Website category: university
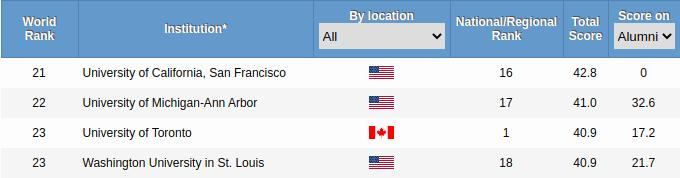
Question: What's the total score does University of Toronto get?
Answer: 40.9

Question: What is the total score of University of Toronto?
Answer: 40.9

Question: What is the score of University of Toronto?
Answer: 40.9

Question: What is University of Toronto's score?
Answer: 40.9

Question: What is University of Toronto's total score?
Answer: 40.9

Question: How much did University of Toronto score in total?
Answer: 40.9

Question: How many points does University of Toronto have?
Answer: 40.9

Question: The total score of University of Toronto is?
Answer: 40.9

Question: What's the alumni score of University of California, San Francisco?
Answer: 0

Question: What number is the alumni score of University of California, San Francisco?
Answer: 0

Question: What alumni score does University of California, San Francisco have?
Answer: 0

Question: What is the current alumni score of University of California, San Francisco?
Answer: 0

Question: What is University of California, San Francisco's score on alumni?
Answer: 0

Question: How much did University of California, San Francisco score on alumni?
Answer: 0

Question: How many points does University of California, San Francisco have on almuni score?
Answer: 0

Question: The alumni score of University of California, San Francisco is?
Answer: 0

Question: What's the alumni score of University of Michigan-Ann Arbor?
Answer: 32.6

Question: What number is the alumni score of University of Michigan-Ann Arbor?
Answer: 32.6

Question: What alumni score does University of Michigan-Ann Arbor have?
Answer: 32.6

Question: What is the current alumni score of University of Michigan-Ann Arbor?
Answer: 32.6

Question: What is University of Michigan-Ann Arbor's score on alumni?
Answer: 32.6

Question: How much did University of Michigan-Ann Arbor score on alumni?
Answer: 32.6

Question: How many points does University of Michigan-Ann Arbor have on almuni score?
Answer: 32.6

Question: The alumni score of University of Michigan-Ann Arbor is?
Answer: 32.6

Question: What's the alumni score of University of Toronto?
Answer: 17.2

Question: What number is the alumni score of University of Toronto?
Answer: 17.2

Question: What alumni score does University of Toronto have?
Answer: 17.2

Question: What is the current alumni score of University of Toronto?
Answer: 17.2

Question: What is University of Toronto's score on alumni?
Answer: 17.2

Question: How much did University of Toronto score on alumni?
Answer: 17.2

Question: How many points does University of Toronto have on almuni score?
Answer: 17.2

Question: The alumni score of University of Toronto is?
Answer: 17.2

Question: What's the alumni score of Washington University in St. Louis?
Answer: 21.7

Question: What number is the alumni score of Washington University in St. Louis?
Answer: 21.7

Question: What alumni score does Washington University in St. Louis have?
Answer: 21.7

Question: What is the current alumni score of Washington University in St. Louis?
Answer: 21.7

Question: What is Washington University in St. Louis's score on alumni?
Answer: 21.7

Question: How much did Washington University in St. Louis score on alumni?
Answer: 21.7

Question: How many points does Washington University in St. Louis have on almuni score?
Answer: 21.7

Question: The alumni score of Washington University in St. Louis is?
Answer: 21.7

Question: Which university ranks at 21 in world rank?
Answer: University of California, San Francisco

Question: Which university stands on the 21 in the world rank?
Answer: University of California, San Francisco

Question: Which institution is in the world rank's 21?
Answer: University of California, San Francisco

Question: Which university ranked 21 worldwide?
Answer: University of California, San Francisco

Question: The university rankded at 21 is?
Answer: University of California, San Francisco

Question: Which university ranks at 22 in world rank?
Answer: University of Michigan-Ann Arbor

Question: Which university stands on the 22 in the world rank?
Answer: University of Michigan-Ann Arbor

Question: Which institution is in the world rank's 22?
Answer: University of Michigan-Ann Arbor

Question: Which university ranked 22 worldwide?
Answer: University of Michigan-Ann Arbor

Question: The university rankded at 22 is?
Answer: University of Michigan-Ann Arbor

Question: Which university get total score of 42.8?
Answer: University of California, San Francisco

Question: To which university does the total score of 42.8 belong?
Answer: University of California, San Francisco

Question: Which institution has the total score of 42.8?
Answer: University of California, San Francisco

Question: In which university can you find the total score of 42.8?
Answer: University of California, San Francisco

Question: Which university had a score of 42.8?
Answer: University of California, San Francisco

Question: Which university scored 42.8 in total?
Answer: University of California, San Francisco

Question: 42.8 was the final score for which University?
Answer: University of California, San Francisco

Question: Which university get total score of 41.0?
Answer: University of Michigan-Ann Arbor

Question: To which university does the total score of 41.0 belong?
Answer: University of Michigan-Ann Arbor

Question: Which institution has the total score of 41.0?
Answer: University of Michigan-Ann Arbor

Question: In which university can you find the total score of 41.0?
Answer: University of Michigan-Ann Arbor

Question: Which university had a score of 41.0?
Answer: University of Michigan-Ann Arbor

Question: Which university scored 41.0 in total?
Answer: University of Michigan-Ann Arbor

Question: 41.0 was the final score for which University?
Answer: University of Michigan-Ann Arbor